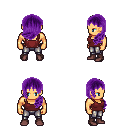
a pixel art fantasy rpg character, male body template, human, tanned skin, maroon pirate shirt, metal pants, purple left-swept hairstyle, maroon shoes, four views (front, back, left, right), 2x2 character sprite sheet, small pixel art, hard edges, no anti-aliasing